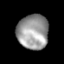
Tissue: lung
Cell type: T cells
Senescence score: 0.1409
Nuclear area (px): 1066
Mean DAPI intensity: 153.281